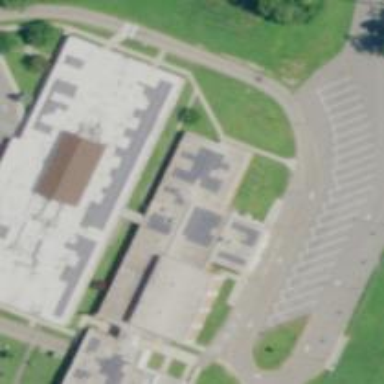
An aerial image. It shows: School building.